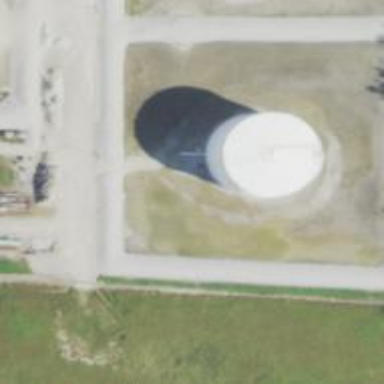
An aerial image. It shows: Storage tank that is man-made.